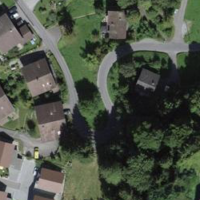
EUNIS habitat code: 55
Species observed at this site:
Dactylorhiza maculata
Campanula barbata
Agrostemma githago